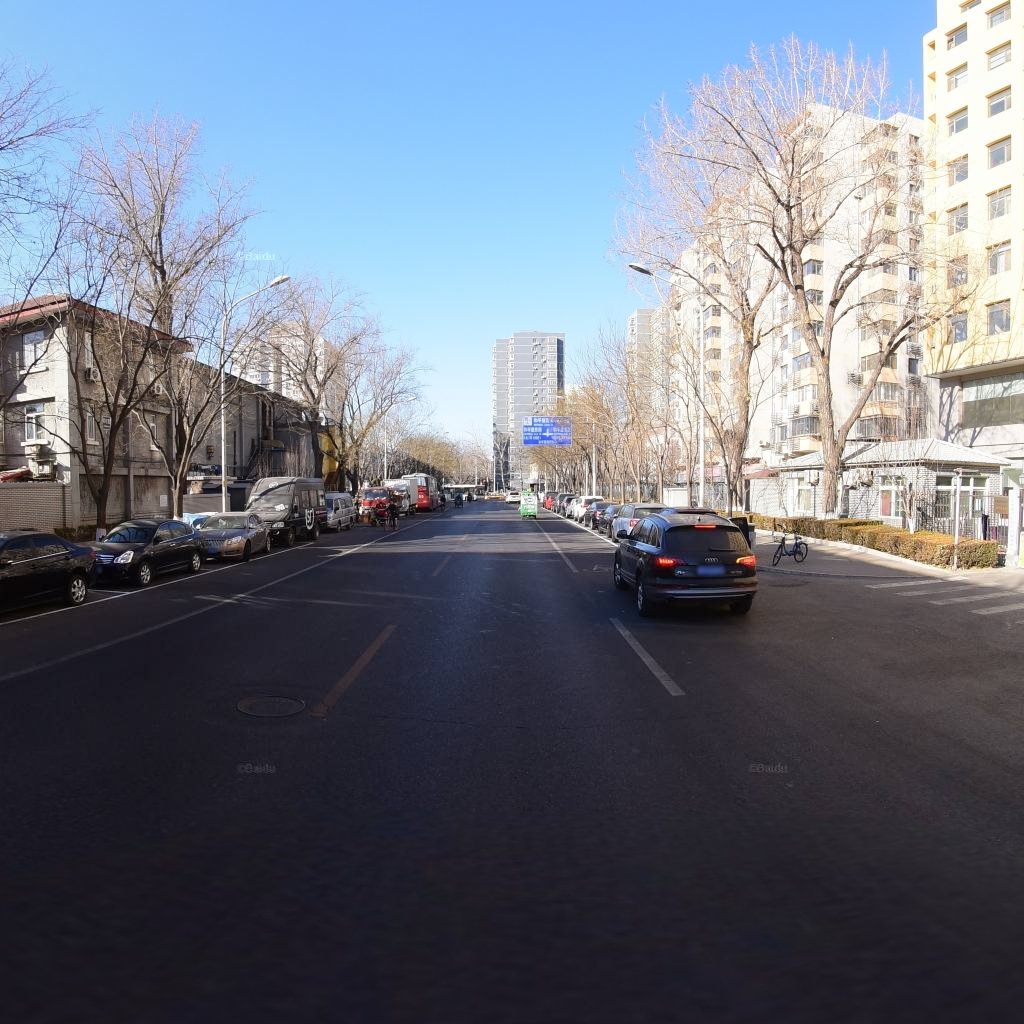
Region: Dongcheng
Road damage annotations: transverse crack, manhole cover